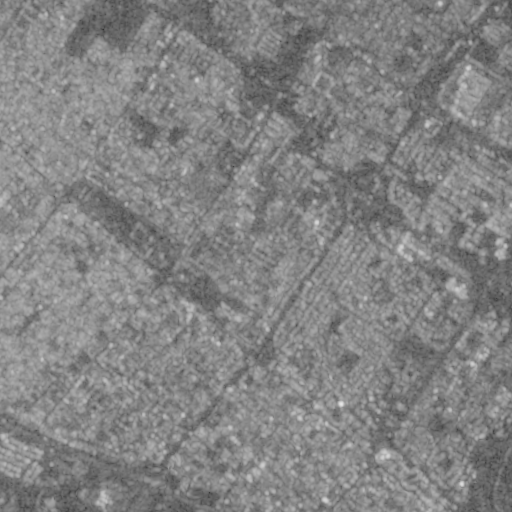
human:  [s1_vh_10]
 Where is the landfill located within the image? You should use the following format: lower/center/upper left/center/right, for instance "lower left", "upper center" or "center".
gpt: The landfill is located in the lower left of the image.
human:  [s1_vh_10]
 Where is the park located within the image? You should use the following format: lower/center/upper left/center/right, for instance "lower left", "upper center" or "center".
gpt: The park is located in the upper right of the image.
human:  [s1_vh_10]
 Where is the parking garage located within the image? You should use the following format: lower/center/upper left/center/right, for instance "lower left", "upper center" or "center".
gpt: The parking garage is located in the upper right of the image.
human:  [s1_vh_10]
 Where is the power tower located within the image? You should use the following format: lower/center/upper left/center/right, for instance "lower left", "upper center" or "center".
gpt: The power tower is located in the lower left of the image.
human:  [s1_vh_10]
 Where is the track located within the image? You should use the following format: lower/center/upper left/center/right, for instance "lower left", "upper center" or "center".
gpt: The track is located in the upper right of the image.
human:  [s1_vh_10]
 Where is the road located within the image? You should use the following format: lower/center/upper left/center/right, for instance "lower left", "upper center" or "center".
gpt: There is no road in the image.

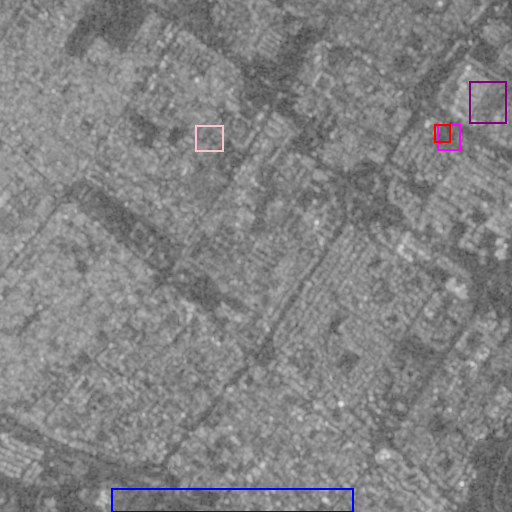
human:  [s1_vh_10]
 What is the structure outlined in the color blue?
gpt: The structure outlined in blue is a landfill.
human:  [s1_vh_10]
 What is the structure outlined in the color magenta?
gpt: The structure outlined in magenta is a park.
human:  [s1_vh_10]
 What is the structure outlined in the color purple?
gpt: The structure outlined in purple is a parking garage.
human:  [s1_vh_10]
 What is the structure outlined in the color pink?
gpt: The structure outlined in pink is a parking lot.
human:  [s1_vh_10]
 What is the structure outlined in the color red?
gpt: The structure outlined in red is a track.
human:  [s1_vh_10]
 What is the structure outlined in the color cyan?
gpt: There is no cyan outline.